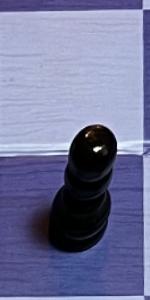
Label: Pawn_Black